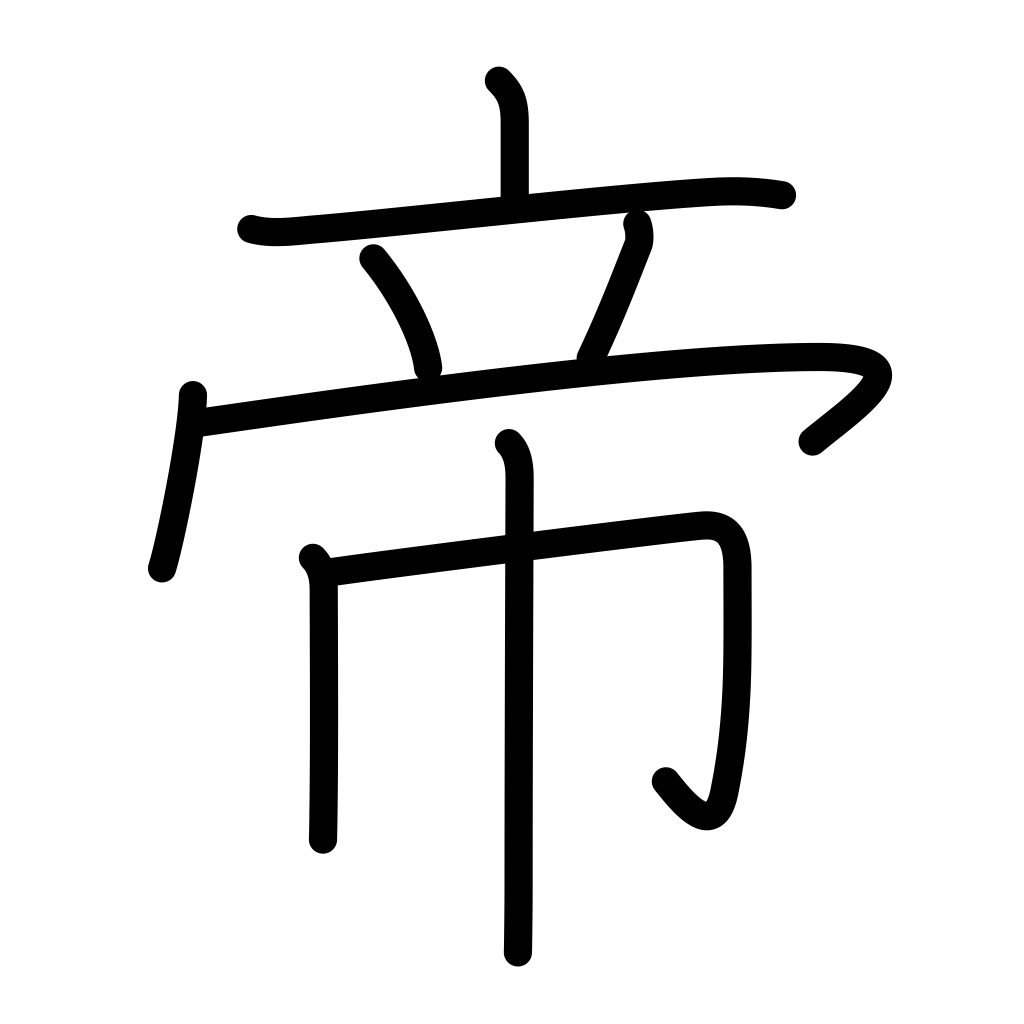
Meaning: sovereign, the emperor, god, creator